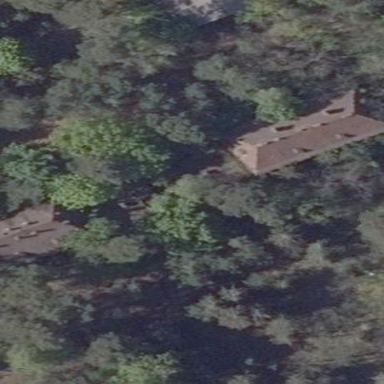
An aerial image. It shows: Ruins of building.